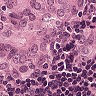
Metastatic tissue present: yes